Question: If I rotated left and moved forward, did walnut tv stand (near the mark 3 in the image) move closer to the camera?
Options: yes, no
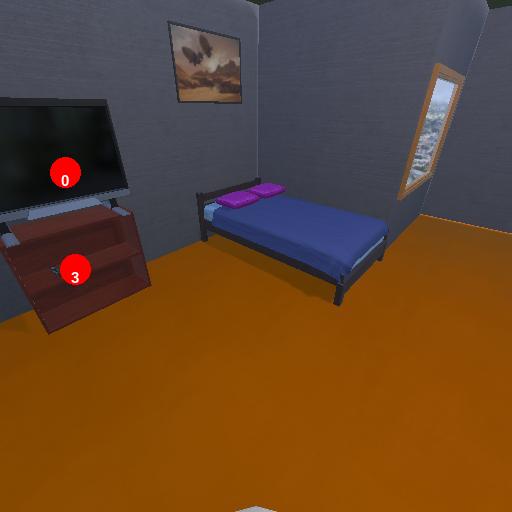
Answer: yes